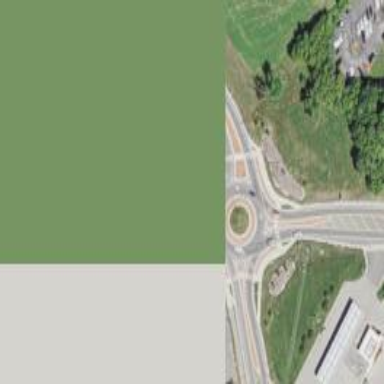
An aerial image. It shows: Primary highway intersecting roundabout.